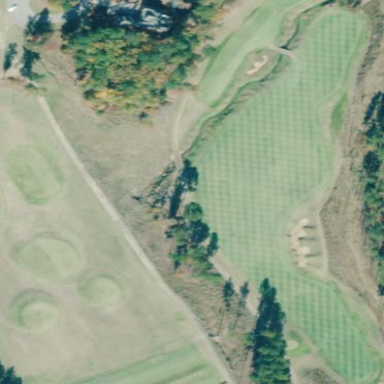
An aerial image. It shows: Area with grass used as rough in golf course.